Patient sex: M
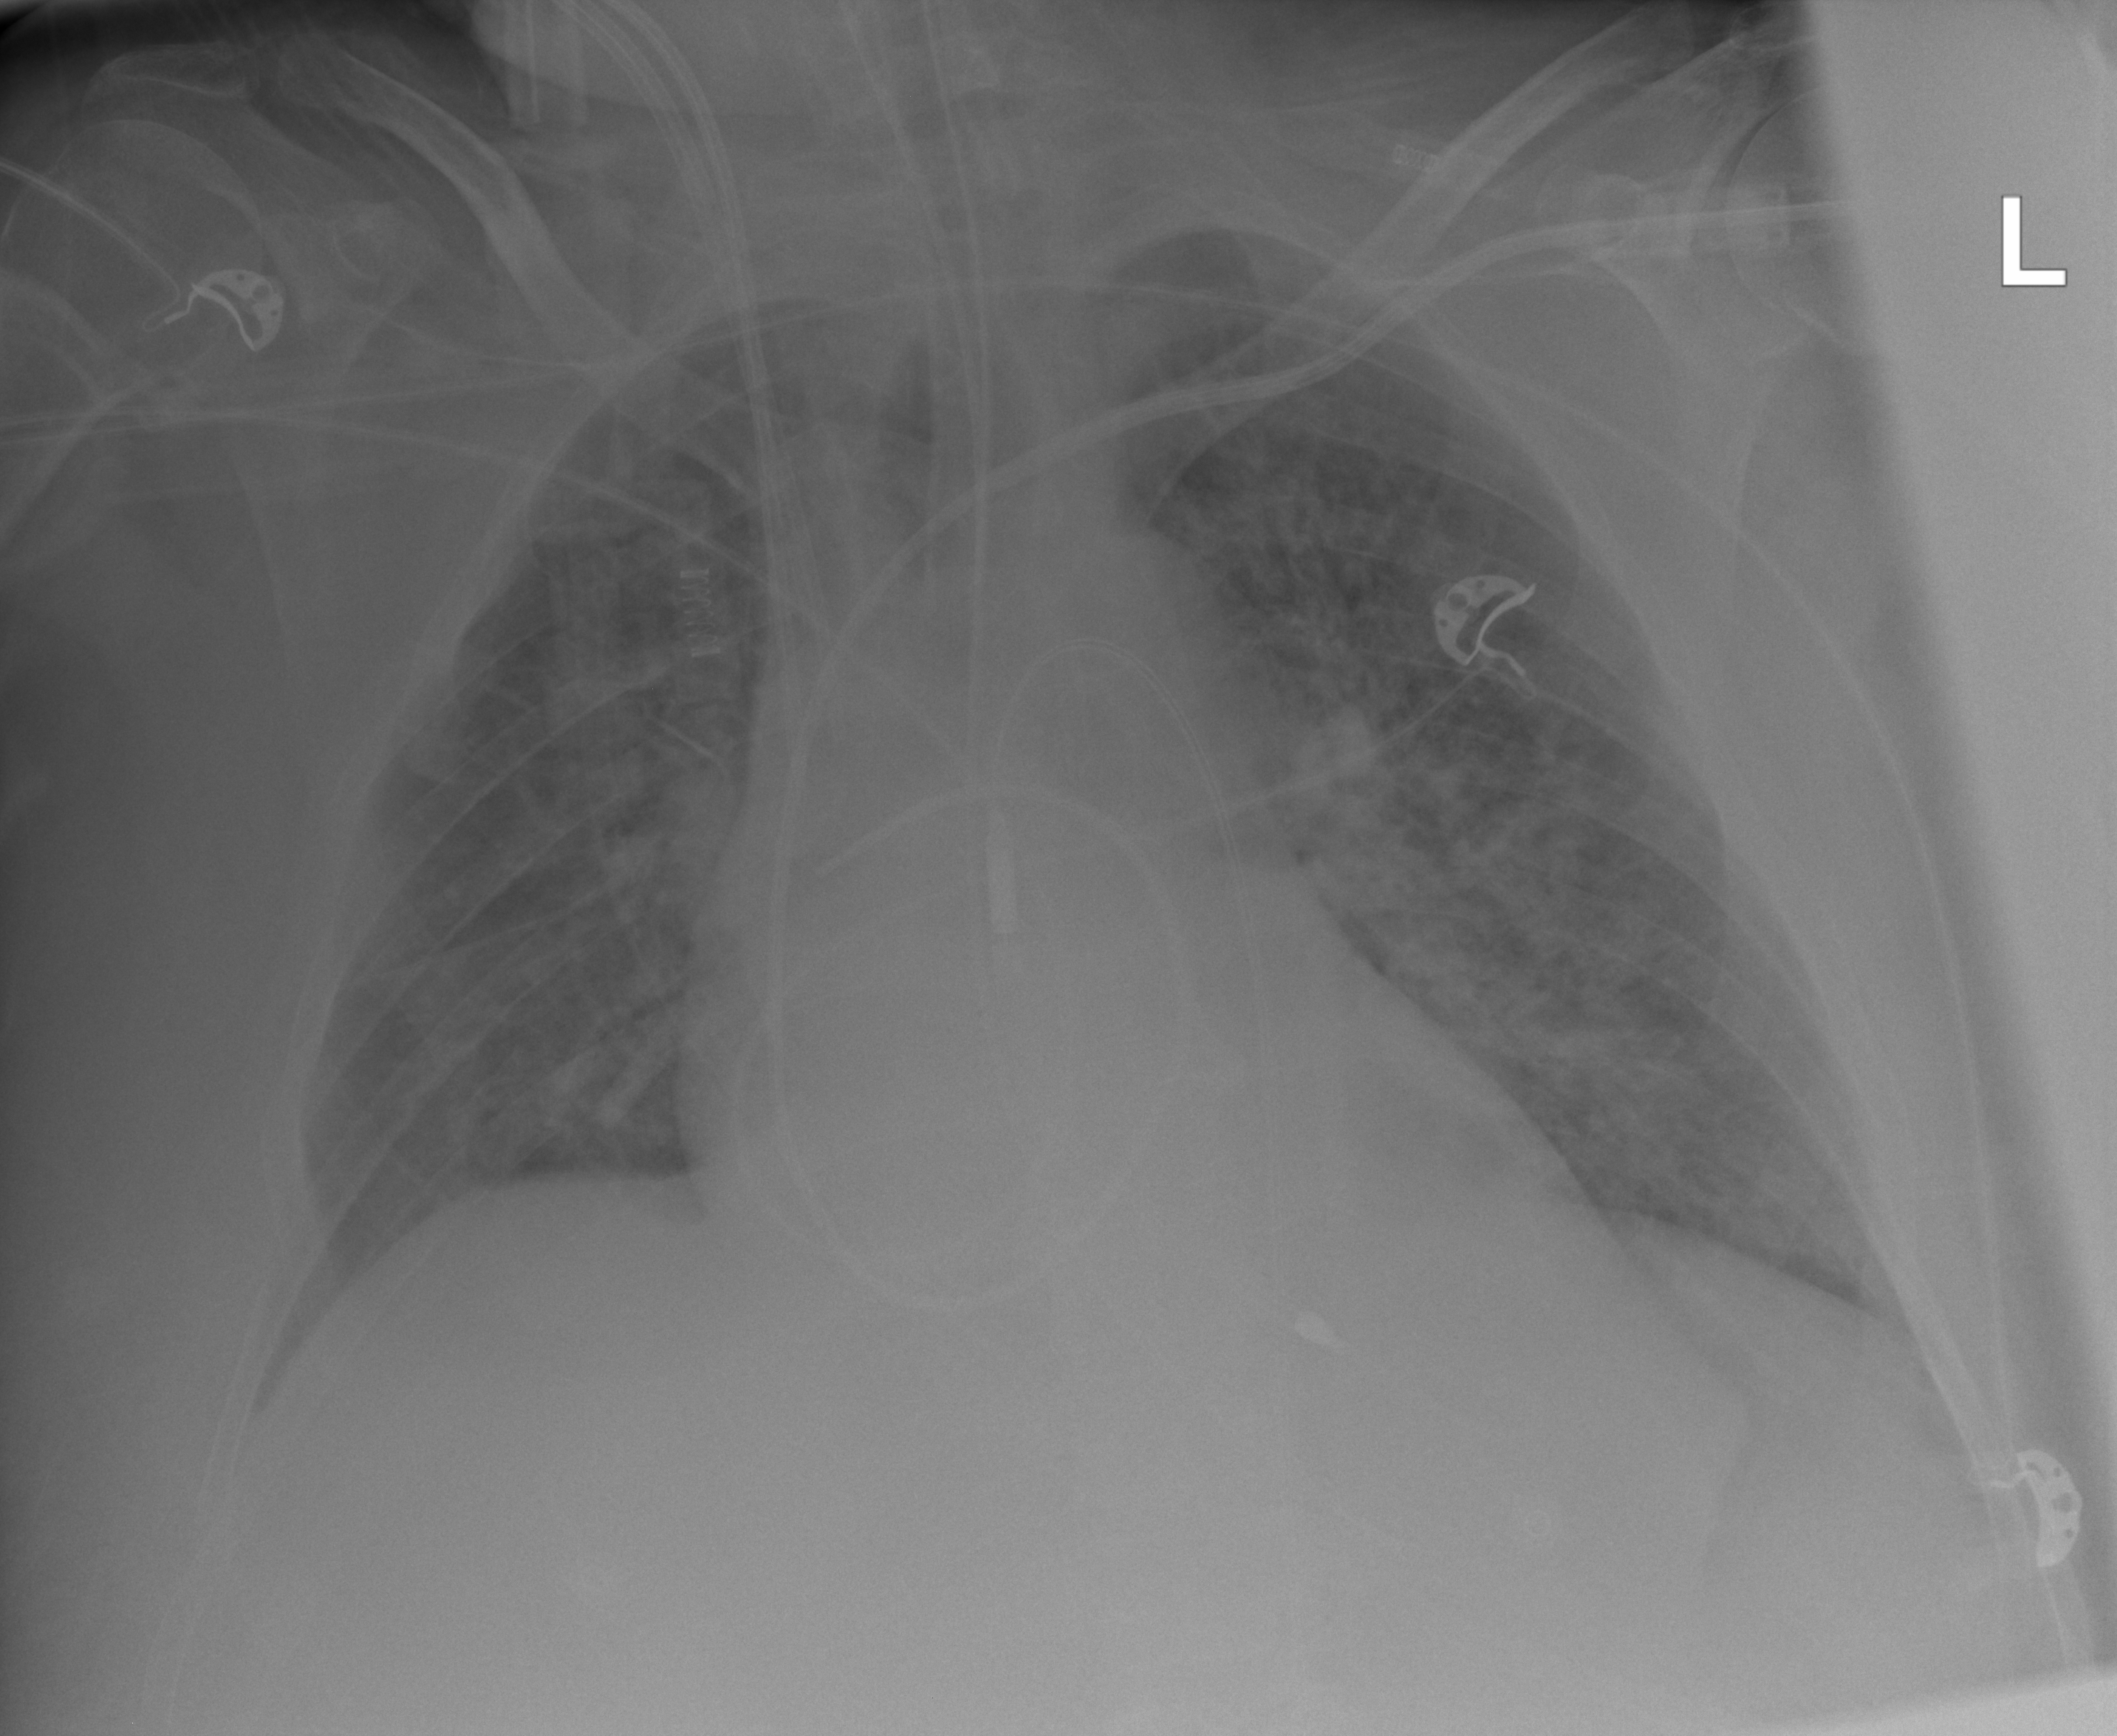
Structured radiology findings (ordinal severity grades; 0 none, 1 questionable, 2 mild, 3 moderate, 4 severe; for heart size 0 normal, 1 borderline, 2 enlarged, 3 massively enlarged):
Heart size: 2
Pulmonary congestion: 2
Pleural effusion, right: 0
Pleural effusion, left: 0
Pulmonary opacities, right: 2
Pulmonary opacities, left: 2
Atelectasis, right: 2
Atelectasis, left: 2